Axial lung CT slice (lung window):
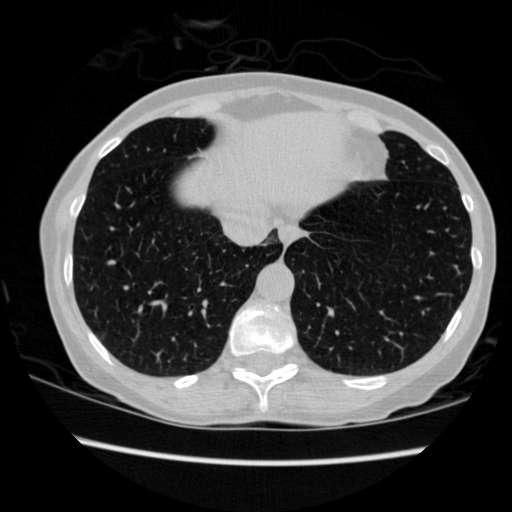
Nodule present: no